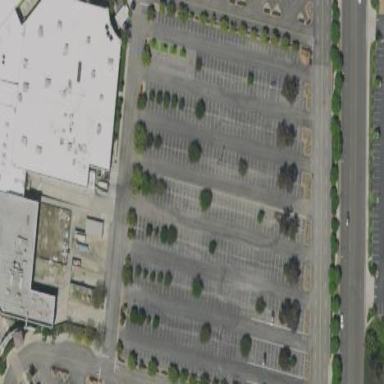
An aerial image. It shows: Parking area with asphalt surface.